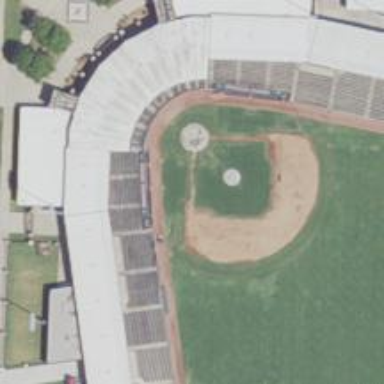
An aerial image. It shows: Stadium building for baseball.